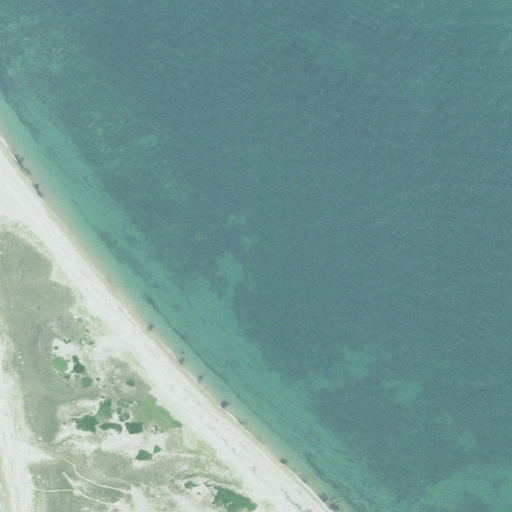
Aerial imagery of beach in Rhode Island named North Ligth Beach containing open water, barren land, herbaceous wetlands, and grassland